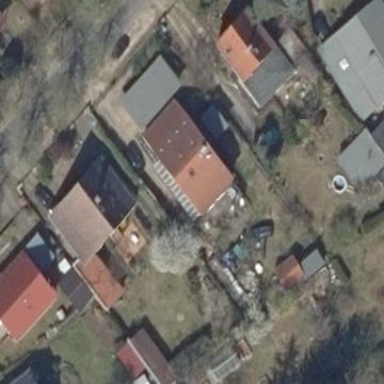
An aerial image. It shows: Detached building with gabled roof.